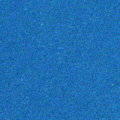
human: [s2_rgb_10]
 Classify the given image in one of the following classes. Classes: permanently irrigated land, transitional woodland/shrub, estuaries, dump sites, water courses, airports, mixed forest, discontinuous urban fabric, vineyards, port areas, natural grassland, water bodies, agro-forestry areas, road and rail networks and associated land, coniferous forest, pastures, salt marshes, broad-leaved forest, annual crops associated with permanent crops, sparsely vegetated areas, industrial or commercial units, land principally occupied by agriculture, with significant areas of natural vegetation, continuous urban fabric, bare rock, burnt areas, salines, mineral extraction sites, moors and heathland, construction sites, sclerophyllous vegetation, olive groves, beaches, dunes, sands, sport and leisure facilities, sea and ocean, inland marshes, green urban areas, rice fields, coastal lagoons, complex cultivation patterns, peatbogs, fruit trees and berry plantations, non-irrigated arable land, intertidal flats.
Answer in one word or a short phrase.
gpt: sea and ocean